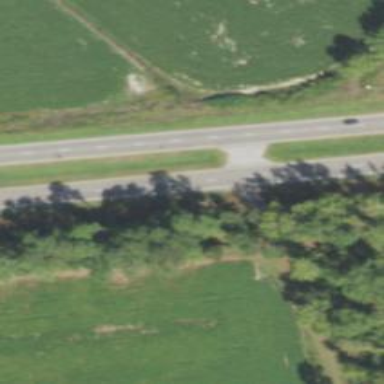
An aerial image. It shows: Trunk highway.